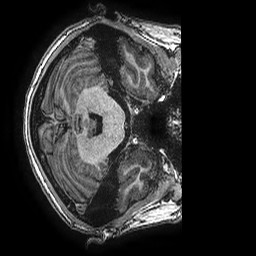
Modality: T1w
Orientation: axial
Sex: female
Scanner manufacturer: ge
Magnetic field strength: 3 T
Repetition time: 0.00766 s
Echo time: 0.003476 s